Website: crate-barrel
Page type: customer-info-address
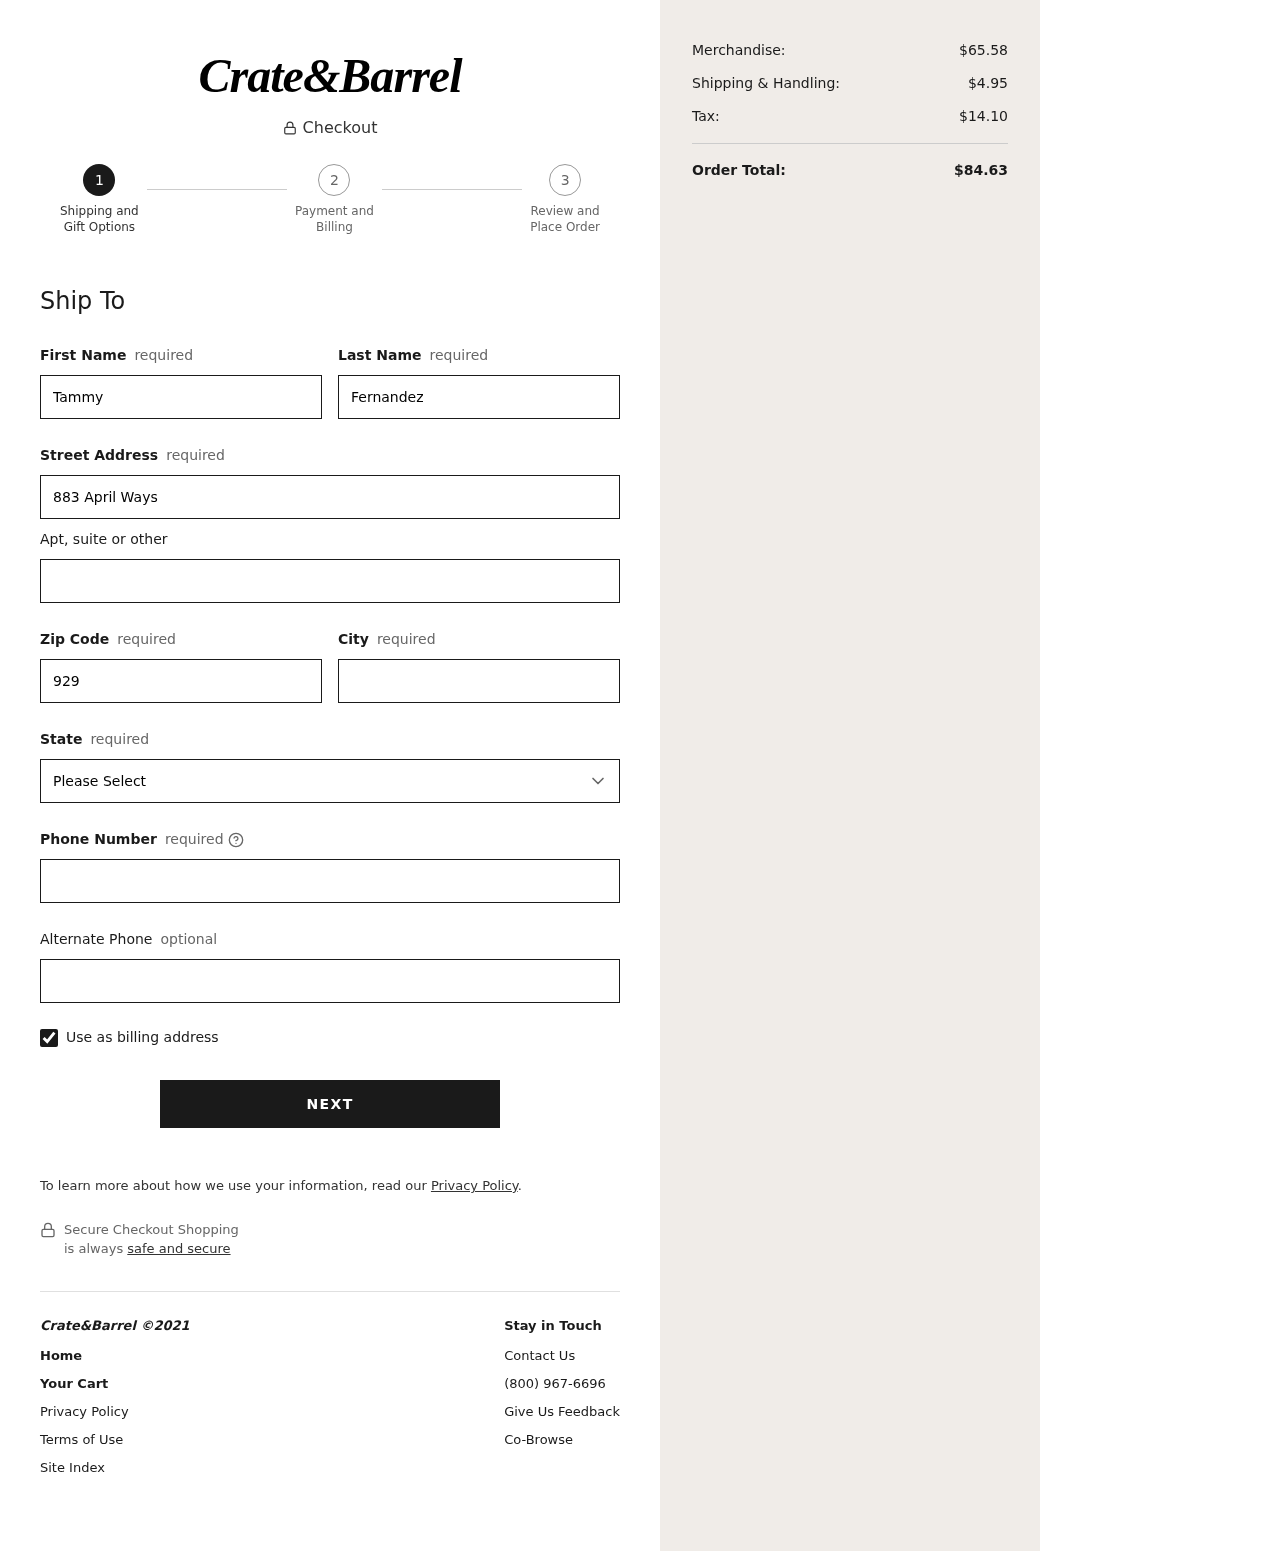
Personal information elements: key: PII_STATE
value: Ohio
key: PII_FIRSTNAME
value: Tammy
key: PII_LASTNAME
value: Fernandez
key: PII_STREET
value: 883 April Ways
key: PII_POSTCODE
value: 92929
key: PII_CITY
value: Derrickland
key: PII_PHONE
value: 5128456597
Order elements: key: ORDER_SUBTOTAL
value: $65.58
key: ORDER_SHIPPING_COST
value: $4.95
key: ORDER_TAX
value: $14.10
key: ORDER_TOTAL
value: $84.63